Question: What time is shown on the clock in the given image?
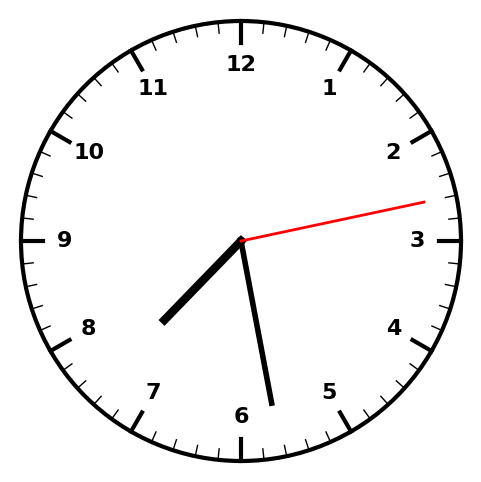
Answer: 07:28:13